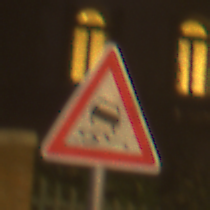
Verkehrszeichen: SchleuderOderRutschgefahr
Umgebung: Outdoor, Urban
Tageszeit: Night
Wetter: Clear
Licht: Artificial
Jahreszeit: NotSpecified
Kontrast: HighContrast